Question: First off I am new to android development and some seemingly easy tasks are frustrating me to no end. This is a follow on question to what was answered here: <URL>
The gist of it is that for some reason there is this extra space that keeps showing up next to my checkboxes (See Below).

Now I have tried to set the width to 1 and it doesn't get any shorter than what is shown. I have tried to set the width bigger and I can make the size bigger, but no shorter.
Please take a look at the code below and let me know what you see.
'''
TableLayout table = (TableLayout) findViewById(R.id.timeEntriesTable);
for (int i = 0; i < timeEntries.getLength(); i++)
{
Element element = (Element) timeEntries.item(i);
TableRow tr = new TableRow(this);
tr.setLayoutParams(new LayoutParams(LayoutParams.MATCH_PARENT, LayoutParams.WRAP_CONTENT));
CheckBox box = new CheckBox(this);
box.setButtonDrawable(getResources().getDrawable(R.drawable.checkbox_off_background));
box.setPadding(0,0,0,0);
box.setWidth(1);
box.setOnClickListener(new View.OnClickListener() {
@Override
public void onClick(View v) {
CheckBox box = (CheckBox) v;
if (box.isChecked())
{
box.setButtonDrawable(getResources().getDrawable(R.drawable.checkbox_on_background));
}
else
{
box.setButtonDrawable(getResources().getDrawable(R.drawable.checkbox_off_background));
}
}
});
TextView dateBox = new TextView(this);
String dateText = element.getAttribute("date");
dateBox.setText(dateText);
dateBox.setTextColor(Color.BLACK);
TextView customerBox = new TextView(this);
String customerName = element.getAttribute("customer");
customerBox.setText(customerName);
customerBox.setTextColor(Color.BLACK);
TextView hoursBox = new TextView(this);
String hours = element.getAttribute("hours");
hoursBox.setText(hours);
hoursBox.setTextColor(Color.BLACK);
TextView test = new TextView(this);
test.setTextColor(Color.RED);
test.setText("Test");
tr.addView(box);
tr.addView(dateBox);
tr.addView(customerBox);
tr.addView(hoursBox);
table.addView(tr, new LayoutParams(LayoutParams.MATCH_PARENT, LayoutParams.WRAP_CONTENT));
}
'''
Thank you in advance!
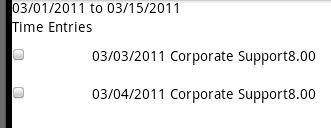
Answer: So after the input of the two other answerers @adamp and @Phobos. I stumbled across what worked for me.
<URL>
By adding this:
'''
TableRow.LayoutParams lp = new TableRow.LayoutParams();
lp.width = 15;
lp.setMargins(3, 5, 0, 0);
lp.height = 15;
tr.addView(box, lp);
'''
I was able to tweak that cell exactly how I wanted it. It was very strange to me that it wasn't growing the column of the cell it was growing the checkbox itself. This is because in Android there are no actual cells, it uses the views and their sizes to generate the table apparently.
I have came across no tutorials or anything that has you set the LayoutParams programmatically that way. Thank you for your help troubleshooting this!